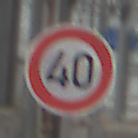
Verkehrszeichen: Geschwindigkeit40
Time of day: Midday
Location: Roofed (Special)
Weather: Overcast
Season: NotSpecified
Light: Natural